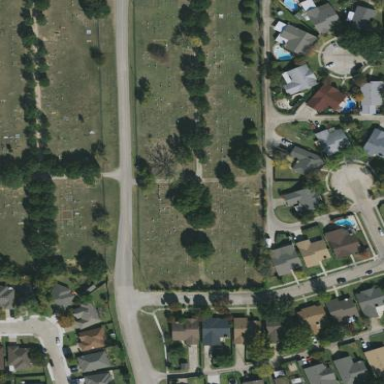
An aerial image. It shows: Cemetery.